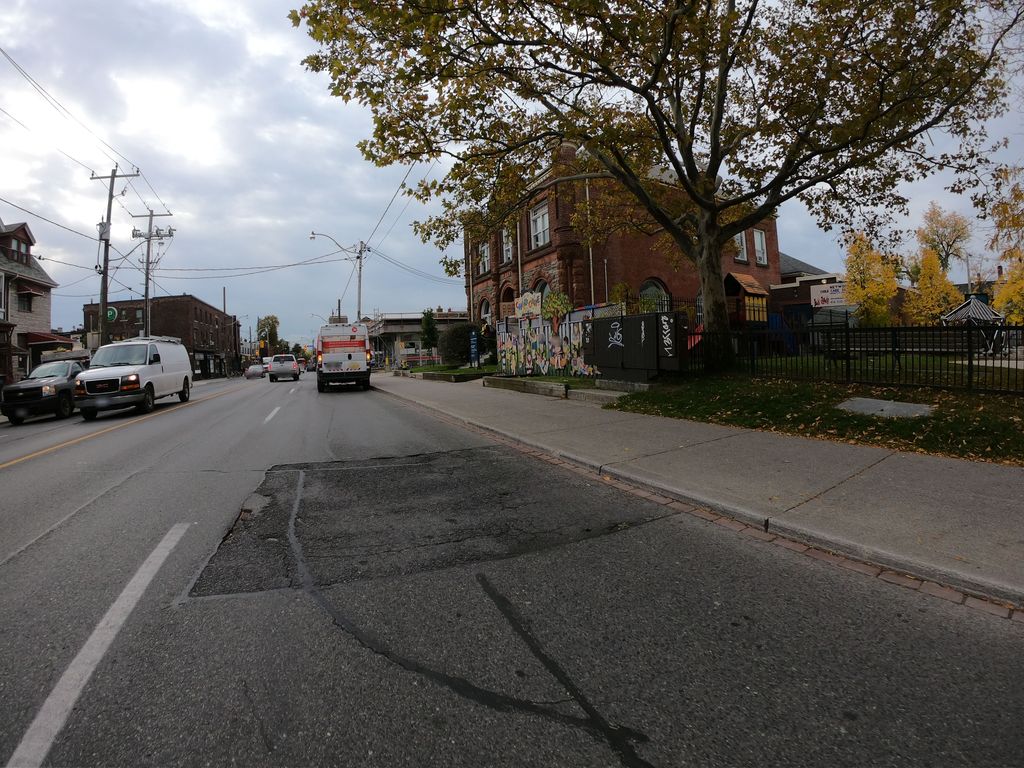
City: toronto